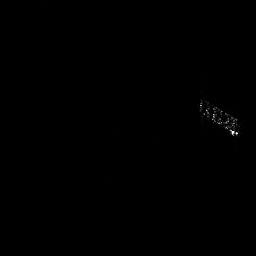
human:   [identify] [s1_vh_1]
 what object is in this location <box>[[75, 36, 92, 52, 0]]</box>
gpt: <ref>1 large ship at the right</ref>